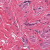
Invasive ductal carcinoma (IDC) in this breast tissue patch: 0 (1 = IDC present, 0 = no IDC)